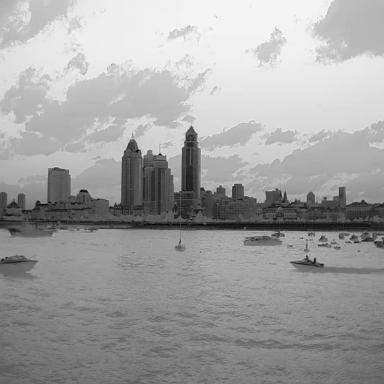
There are three objects shown in the infrared image, including two canoes, and a warship.